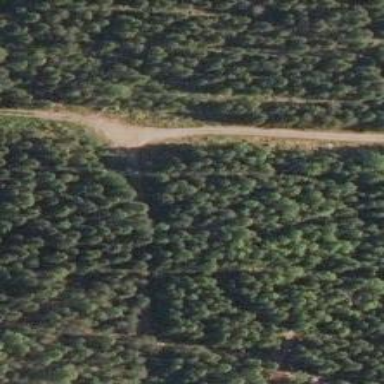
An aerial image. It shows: Excellent visible track road.